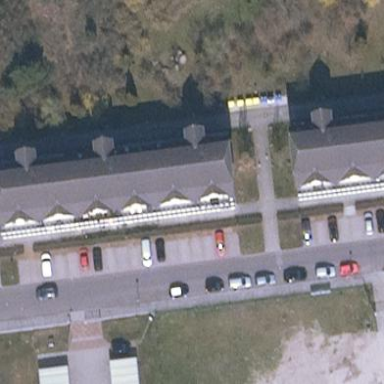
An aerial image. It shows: Image showing building with apartments.